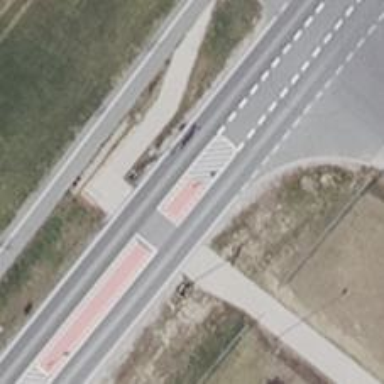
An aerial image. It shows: Traffic calming island.